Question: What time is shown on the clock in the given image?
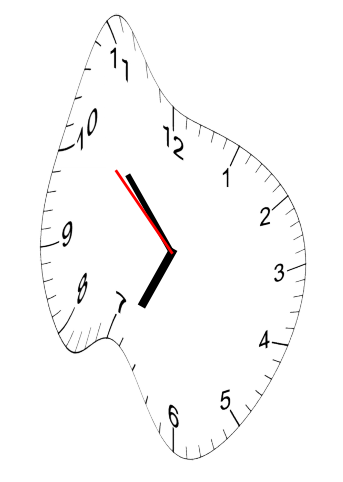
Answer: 06:52:52